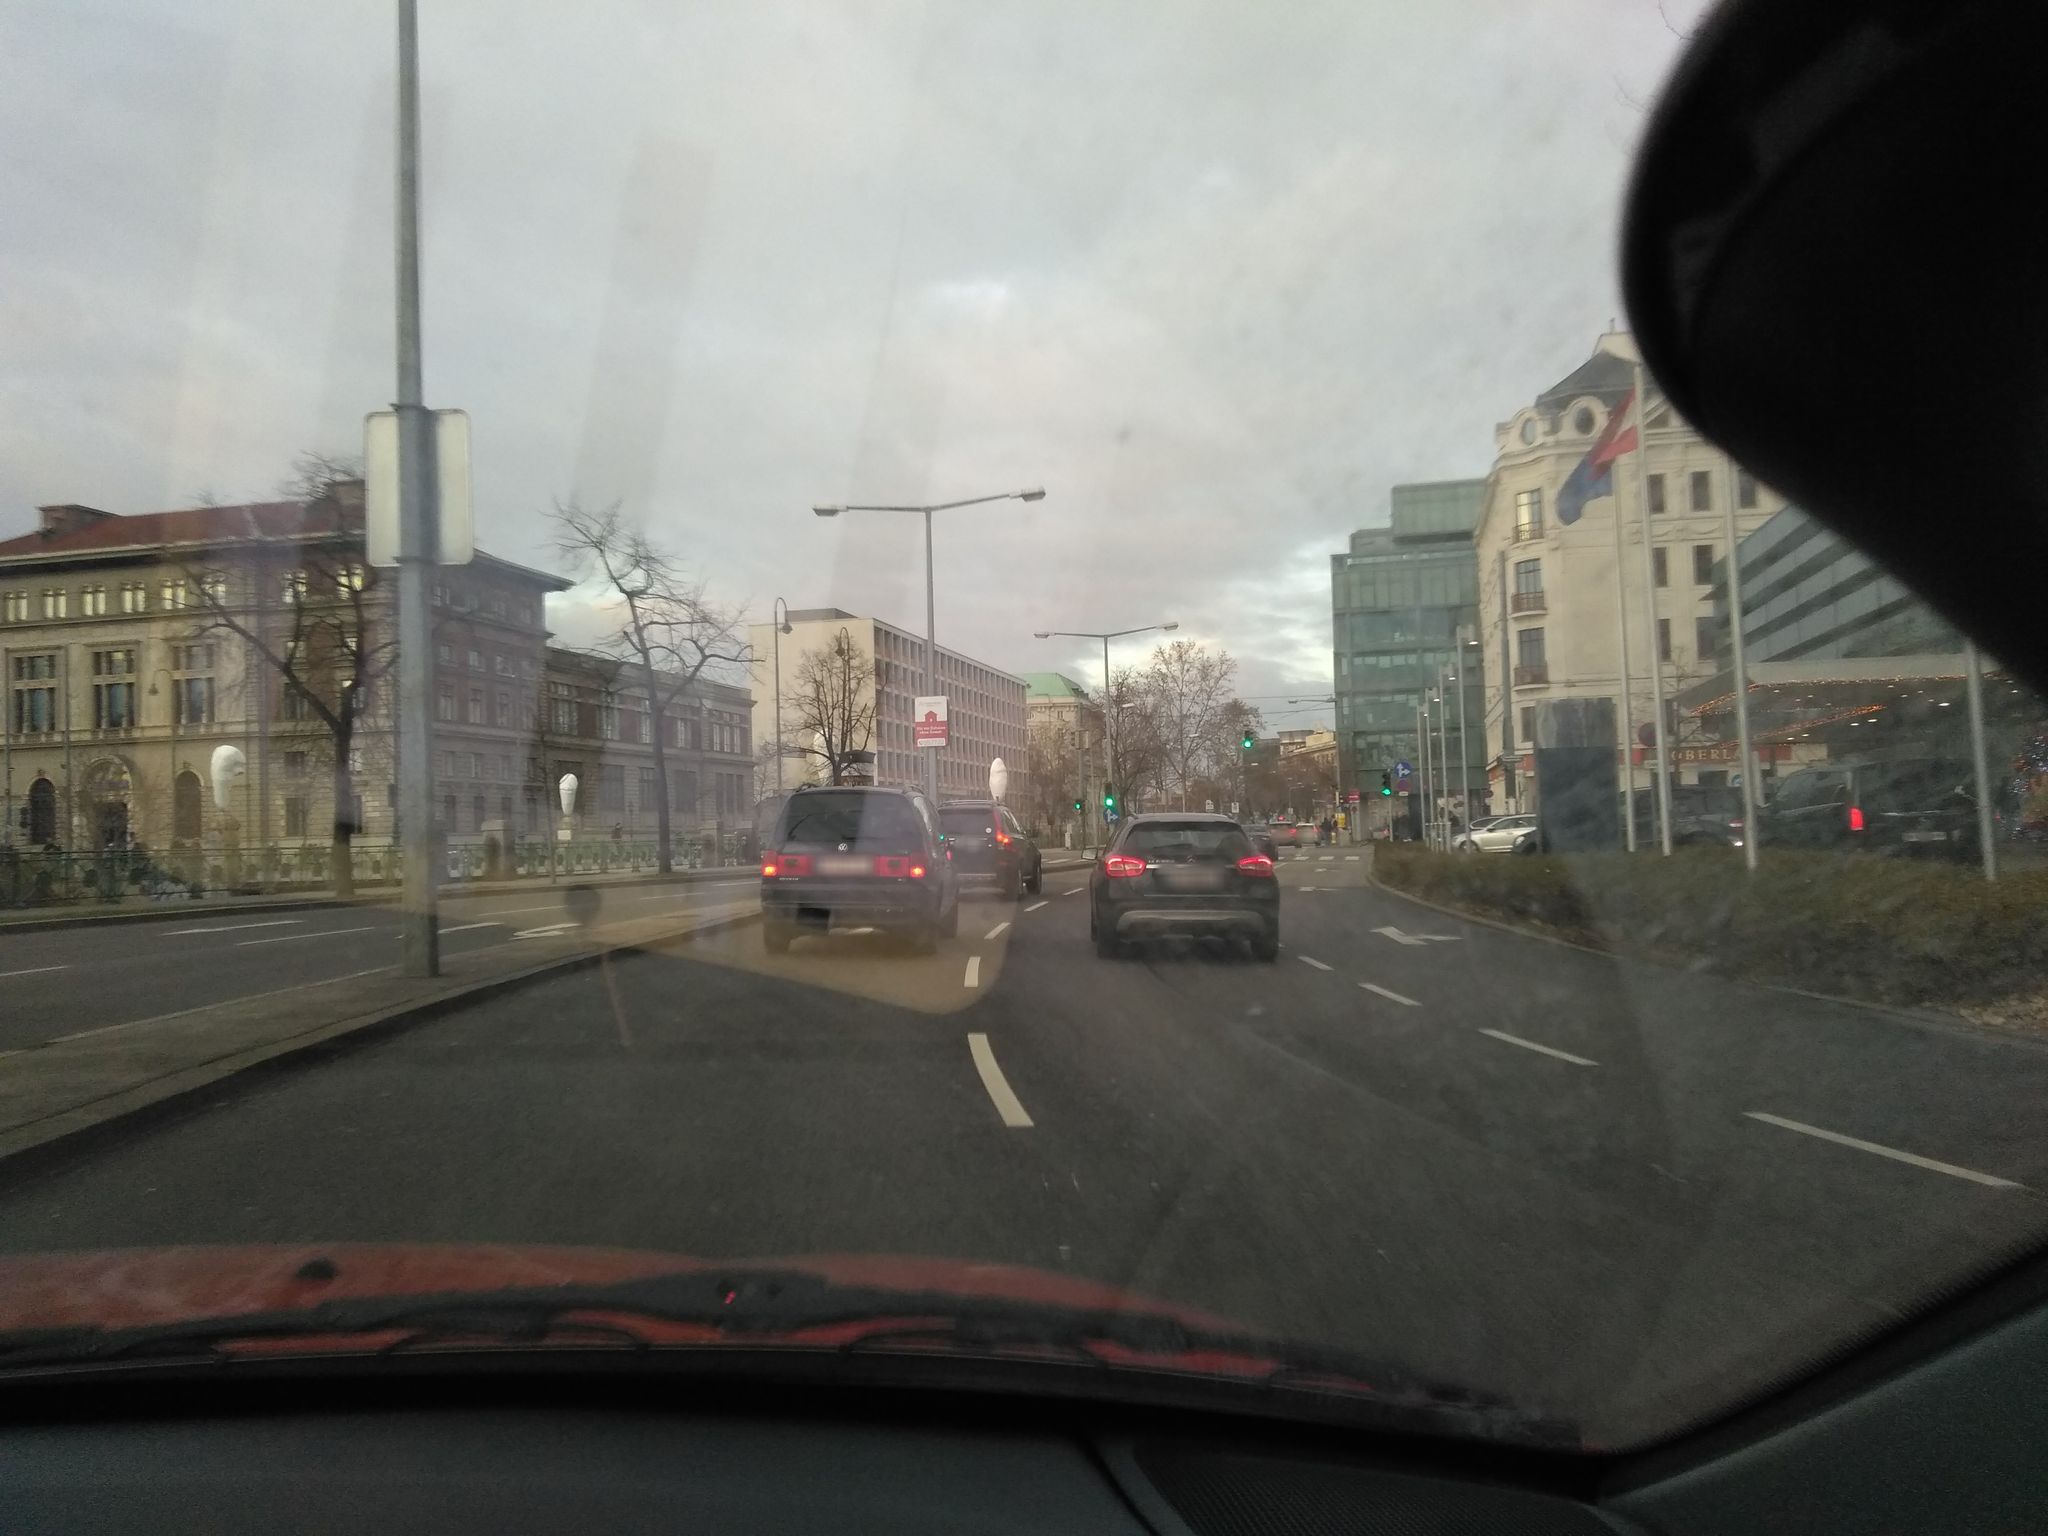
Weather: snowy
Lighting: day
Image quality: slightly poor
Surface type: driving surface
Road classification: primary
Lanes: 2, 3
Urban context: urban centre
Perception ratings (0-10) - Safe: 7.36, Lively: 3.88, Beautiful: 5.38, Boring: 3, Depressing: 2.33, Wealthy: 3.06